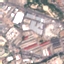
Land use / land cover class: Industrial